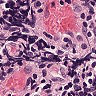
Metastatic tissue present: no